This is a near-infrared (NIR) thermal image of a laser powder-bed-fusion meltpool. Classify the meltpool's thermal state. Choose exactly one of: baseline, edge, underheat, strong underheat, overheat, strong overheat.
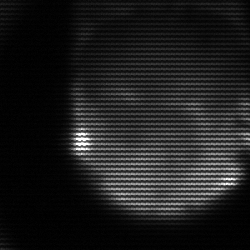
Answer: edge